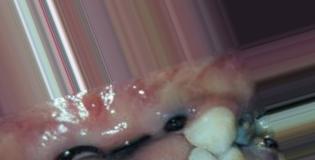
Condition: Caries